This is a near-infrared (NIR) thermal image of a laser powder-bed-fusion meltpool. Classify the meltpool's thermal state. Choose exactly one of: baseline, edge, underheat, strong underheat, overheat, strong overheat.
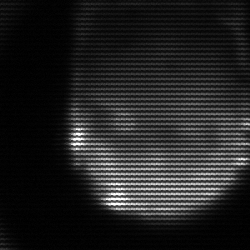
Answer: edge